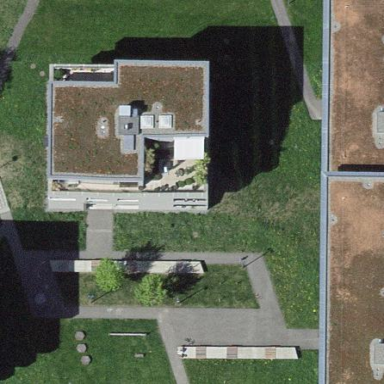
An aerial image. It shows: Residential building.